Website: macys
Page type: customer-info-address
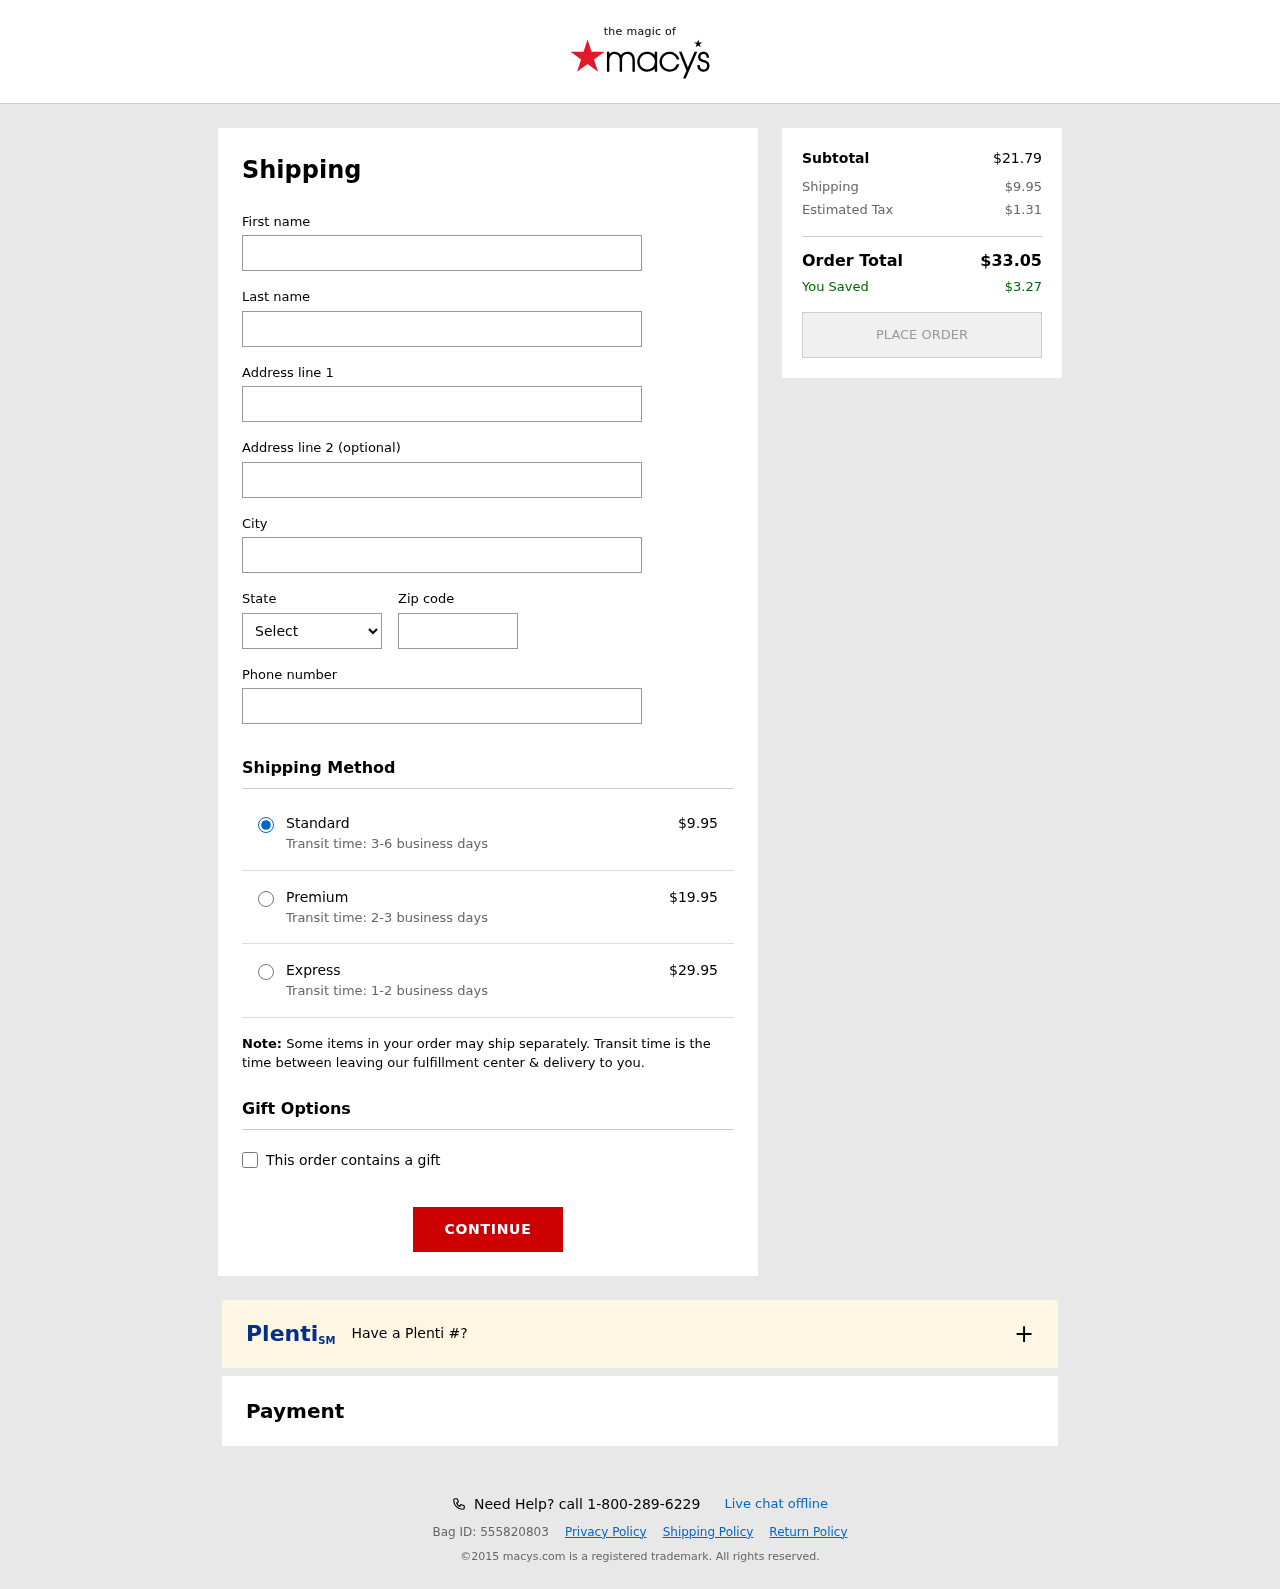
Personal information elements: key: PII_CITY
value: Velazquezville
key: PII_FIRSTNAME
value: Kevin
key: PII_LASTNAME
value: Stone
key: PII_PHONE
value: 9036539463
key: PII_POSTCODE
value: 36130
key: PII_STATE_ABBR
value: ID
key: PII_STREET
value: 97709 Karl Parkway Apt. 967
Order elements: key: ORDER_SHIPPING_COST
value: $9.95
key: ORDER_SHIPPING_COST_PREMIUM
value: $19.95
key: ORDER_SHIPPING_COST_EXPRESS
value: $29.95
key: ORDER_SUBTOTAL
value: $21.79
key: ORDER_TAX
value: $1.31
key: ORDER_TOTAL
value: $33.05
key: ORDER_SAVINGS
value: $3.27